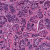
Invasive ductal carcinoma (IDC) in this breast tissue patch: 1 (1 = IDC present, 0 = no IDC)